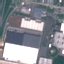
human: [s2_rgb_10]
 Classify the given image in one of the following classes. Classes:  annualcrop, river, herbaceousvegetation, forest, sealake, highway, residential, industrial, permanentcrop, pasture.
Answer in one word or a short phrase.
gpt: Industrial